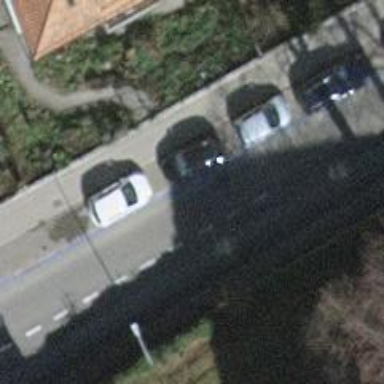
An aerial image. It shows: Parking lane with asphalt surface.